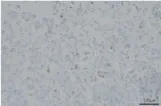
The biopsy of the right supraclavicular lymph node. (A-D) The first biopsy of the right supraclavicular lymph node. (D) Immunohistochemical staining of TTF-1.
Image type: pathology (immunostaining)